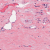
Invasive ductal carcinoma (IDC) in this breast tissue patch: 0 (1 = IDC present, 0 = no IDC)